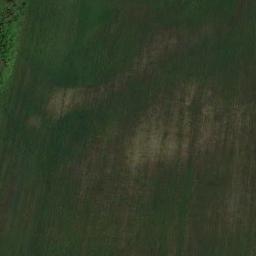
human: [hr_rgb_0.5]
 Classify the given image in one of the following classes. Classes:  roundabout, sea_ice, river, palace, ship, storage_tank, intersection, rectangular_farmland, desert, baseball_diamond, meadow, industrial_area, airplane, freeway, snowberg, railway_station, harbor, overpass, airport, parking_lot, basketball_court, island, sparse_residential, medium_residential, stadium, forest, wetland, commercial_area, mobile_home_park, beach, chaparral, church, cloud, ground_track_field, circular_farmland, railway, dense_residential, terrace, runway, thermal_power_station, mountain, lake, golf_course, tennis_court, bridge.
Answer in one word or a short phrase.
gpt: meadow